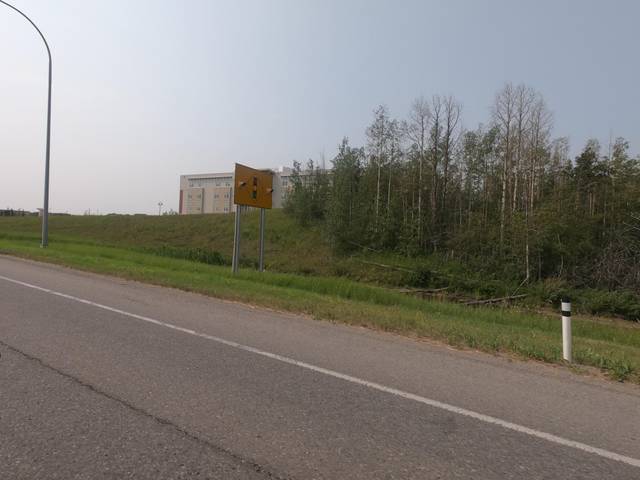
Region: Canada
Coordinates: 51.161, -114.471